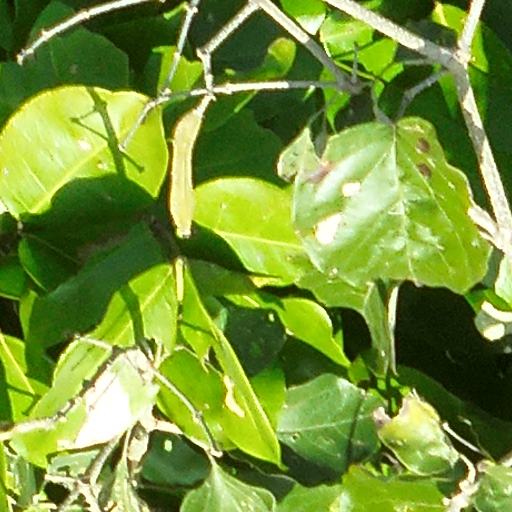
Species: Prioria copaifera
GBIF accepted scientific name: Prioria copaifera
Crown area (m\u00b2): 208.651